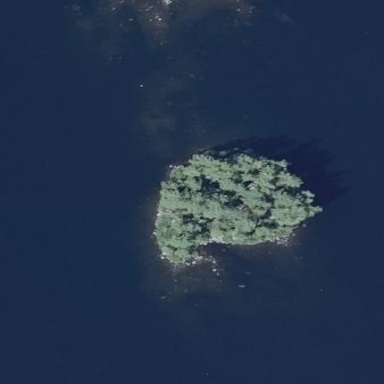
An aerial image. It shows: Islet.